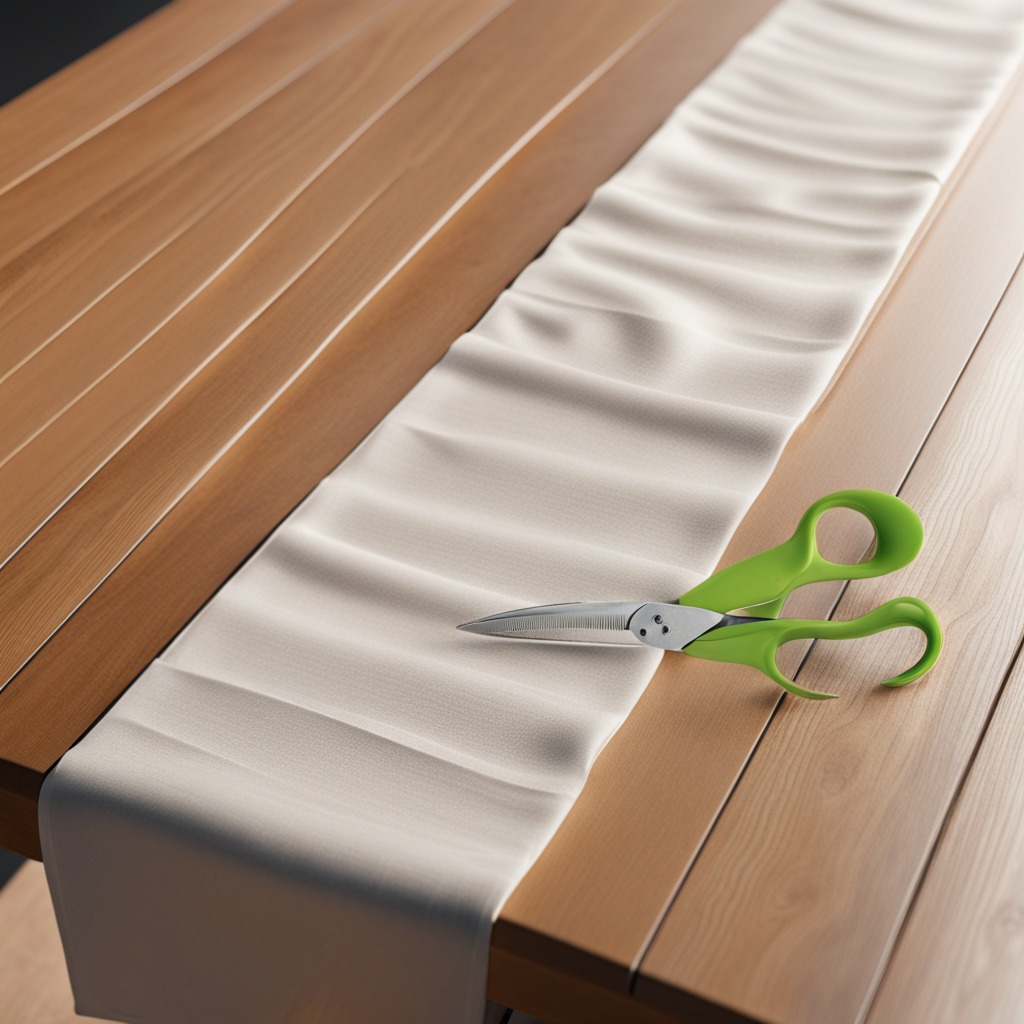
A scissor lying on the wooden table.